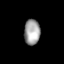
Tissue: lung
Cell type: Epithelial cells
Senescence score: 0.1689
Nuclear area (px): 395
Mean DAPI intensity: 161.478